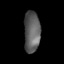
Tissue: skin
Cell type: Epithelial cells
Senescence score: 0.2315
Nuclear area (px): 645
Mean DAPI intensity: 94.384